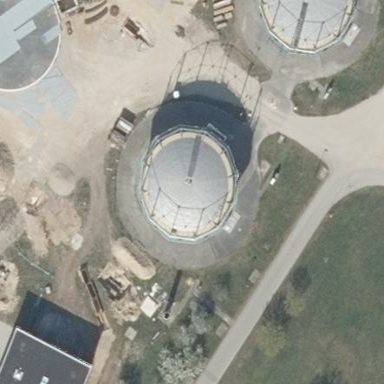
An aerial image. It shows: Storage tank building.